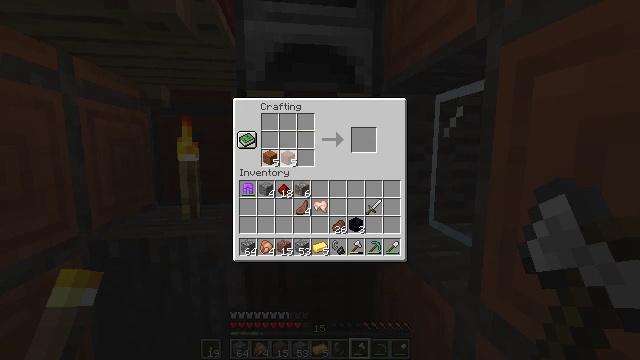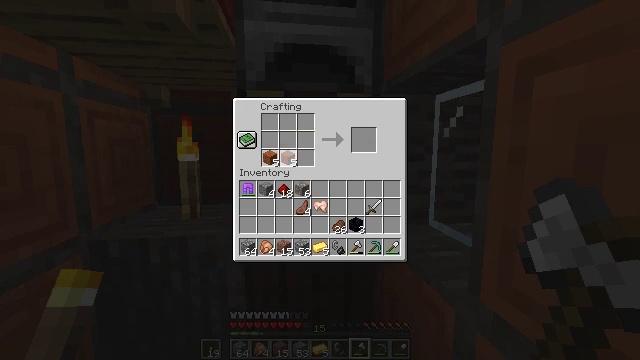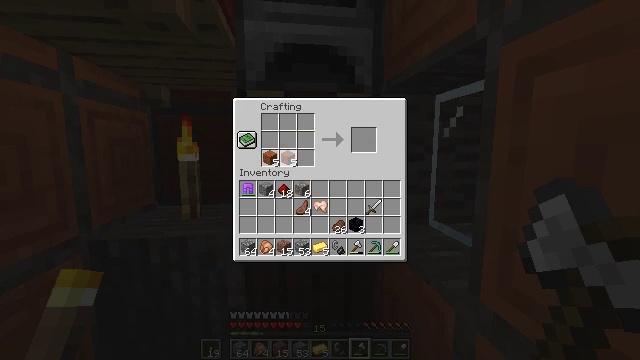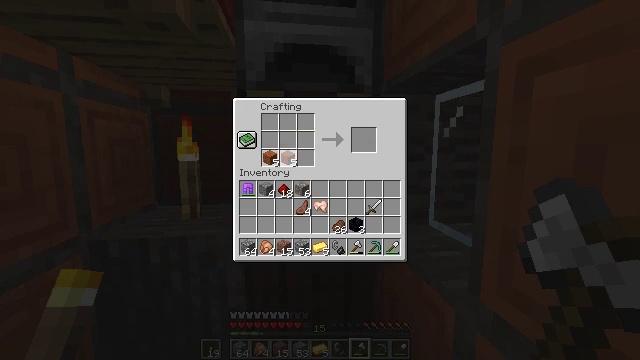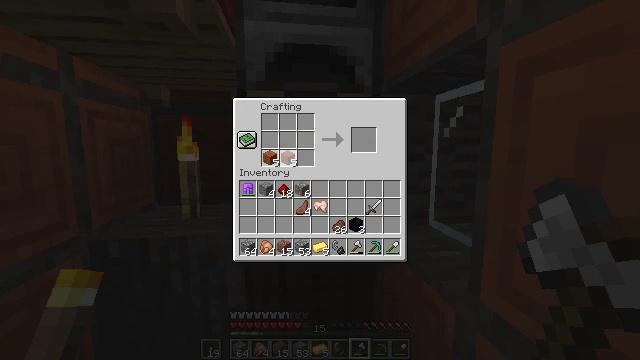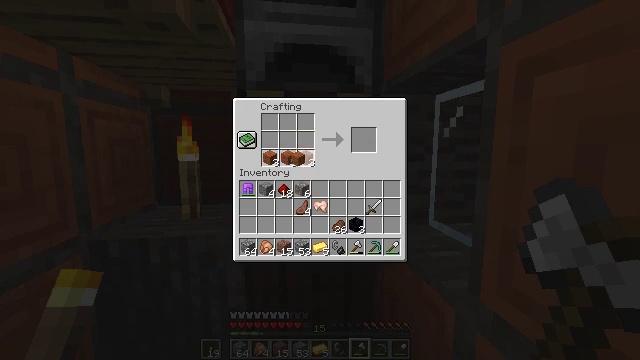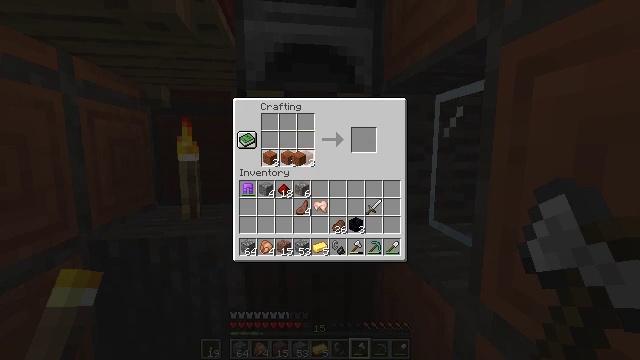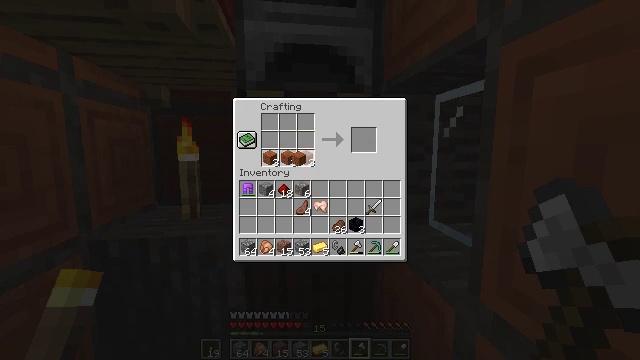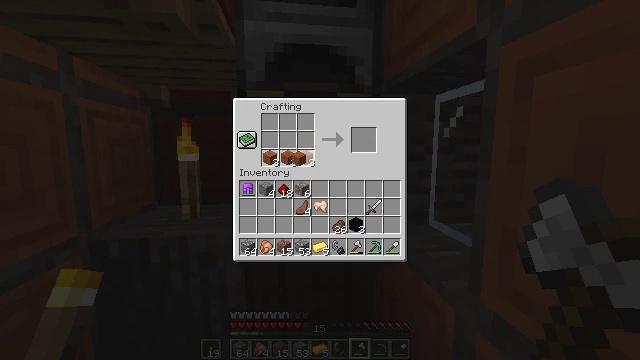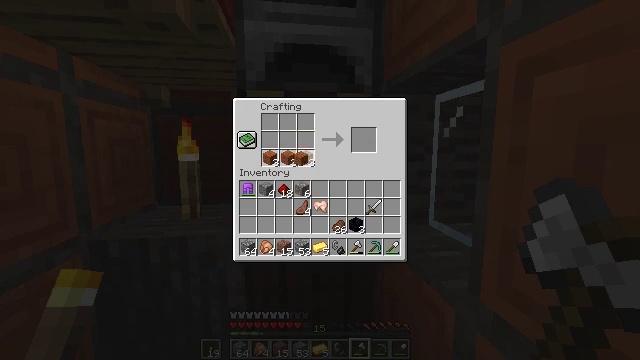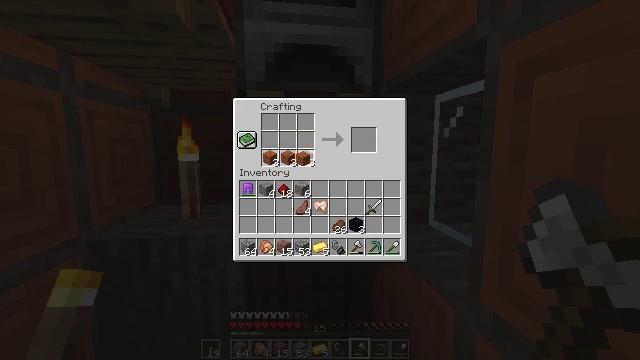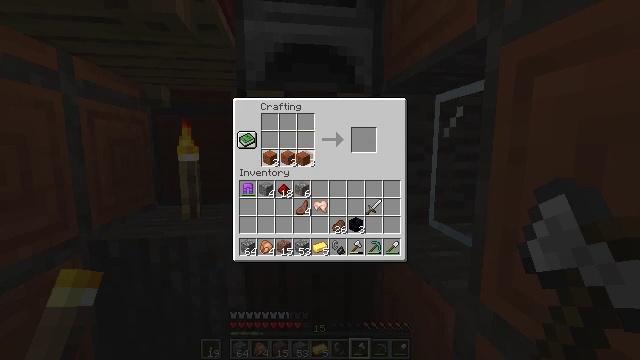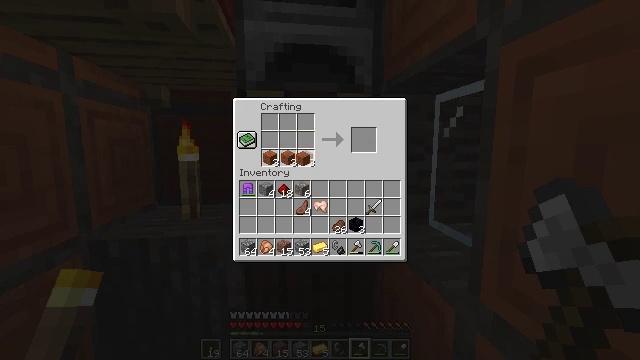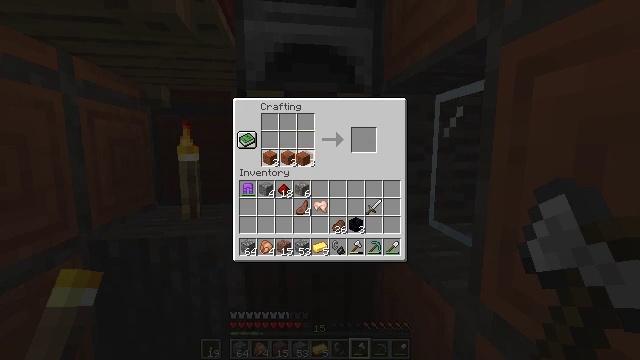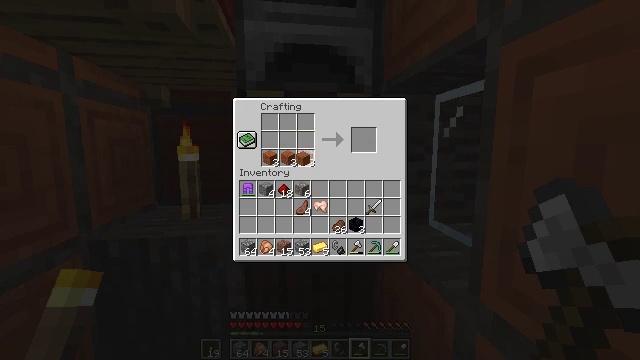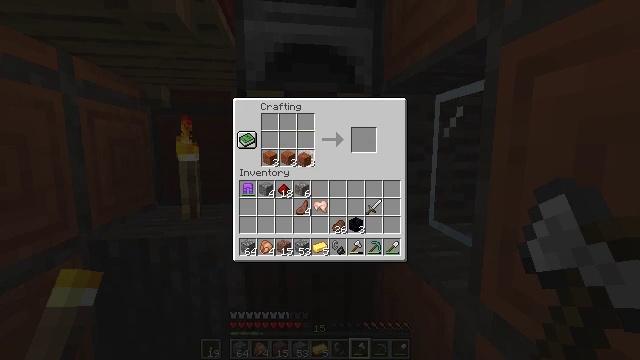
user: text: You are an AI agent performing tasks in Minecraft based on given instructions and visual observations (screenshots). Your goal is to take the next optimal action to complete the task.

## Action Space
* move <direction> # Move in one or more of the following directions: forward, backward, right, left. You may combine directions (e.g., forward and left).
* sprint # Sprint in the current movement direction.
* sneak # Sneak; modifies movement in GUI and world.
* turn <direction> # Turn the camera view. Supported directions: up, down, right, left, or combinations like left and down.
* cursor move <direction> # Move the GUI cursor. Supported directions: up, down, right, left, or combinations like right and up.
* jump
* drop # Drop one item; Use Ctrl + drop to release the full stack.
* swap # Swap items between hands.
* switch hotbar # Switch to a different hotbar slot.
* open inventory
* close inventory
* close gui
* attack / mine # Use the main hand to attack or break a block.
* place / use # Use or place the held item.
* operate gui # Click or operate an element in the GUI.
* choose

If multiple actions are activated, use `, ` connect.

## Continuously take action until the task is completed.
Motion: motion action
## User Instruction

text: Get an acacia slab from acacia planks in the crafting table.
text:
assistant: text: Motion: sneak, operate gui
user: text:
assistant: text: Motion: sneak, operate gui
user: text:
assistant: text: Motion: sneak, operate gui
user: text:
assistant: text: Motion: sneak, operate gui
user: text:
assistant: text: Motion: sneak, operate gui
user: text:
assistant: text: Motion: sneak, operate gui
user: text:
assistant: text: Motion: sneak, operate gui
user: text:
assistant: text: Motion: sneak, operate gui
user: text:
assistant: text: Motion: sneak, operate gui
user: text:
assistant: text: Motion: sneak, operate gui
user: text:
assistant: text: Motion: sneak, operate gui
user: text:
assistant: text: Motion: sneak, operate gui
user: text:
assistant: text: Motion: sneak, operate gui
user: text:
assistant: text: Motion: sneak
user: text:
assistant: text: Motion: sneak
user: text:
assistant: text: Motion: cursor move right and down
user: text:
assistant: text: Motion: cursor move down
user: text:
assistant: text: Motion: no_op
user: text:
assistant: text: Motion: no_op
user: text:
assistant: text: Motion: no_op
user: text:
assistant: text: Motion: no_op
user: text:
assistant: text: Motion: cursor move right
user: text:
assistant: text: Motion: operate gui
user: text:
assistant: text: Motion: operate gui
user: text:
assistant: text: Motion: operate gui
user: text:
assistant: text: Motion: operate gui
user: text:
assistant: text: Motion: no_op
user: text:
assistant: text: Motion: no_op
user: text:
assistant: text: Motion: no_op
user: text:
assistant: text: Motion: cursor move up